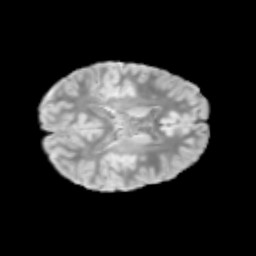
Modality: T2w
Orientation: axial
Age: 11
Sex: female
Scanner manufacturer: siemens
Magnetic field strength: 3 T
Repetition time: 3.8 s
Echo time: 0.07 s